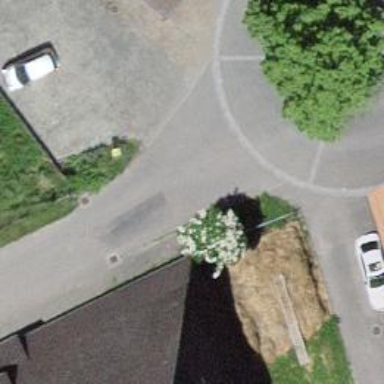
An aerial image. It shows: Post box is visible.